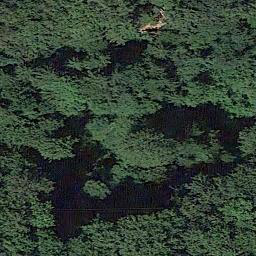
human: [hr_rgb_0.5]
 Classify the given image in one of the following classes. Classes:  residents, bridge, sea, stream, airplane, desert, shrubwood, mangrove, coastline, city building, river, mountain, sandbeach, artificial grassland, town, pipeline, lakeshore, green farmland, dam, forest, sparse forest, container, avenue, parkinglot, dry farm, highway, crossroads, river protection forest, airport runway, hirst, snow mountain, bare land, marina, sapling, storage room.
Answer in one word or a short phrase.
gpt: forest